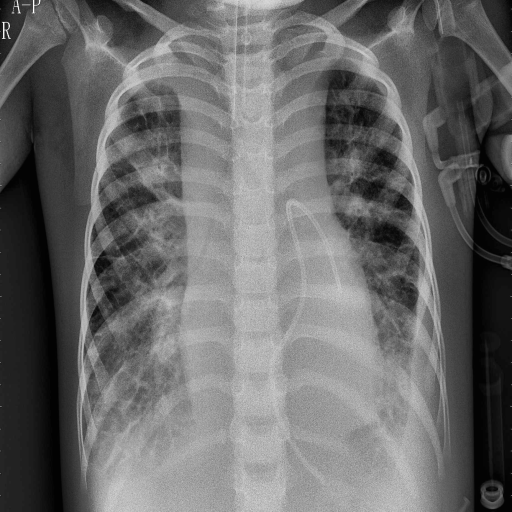
Finding: PNEUMONIA